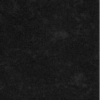
Label: dusty